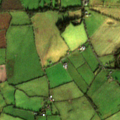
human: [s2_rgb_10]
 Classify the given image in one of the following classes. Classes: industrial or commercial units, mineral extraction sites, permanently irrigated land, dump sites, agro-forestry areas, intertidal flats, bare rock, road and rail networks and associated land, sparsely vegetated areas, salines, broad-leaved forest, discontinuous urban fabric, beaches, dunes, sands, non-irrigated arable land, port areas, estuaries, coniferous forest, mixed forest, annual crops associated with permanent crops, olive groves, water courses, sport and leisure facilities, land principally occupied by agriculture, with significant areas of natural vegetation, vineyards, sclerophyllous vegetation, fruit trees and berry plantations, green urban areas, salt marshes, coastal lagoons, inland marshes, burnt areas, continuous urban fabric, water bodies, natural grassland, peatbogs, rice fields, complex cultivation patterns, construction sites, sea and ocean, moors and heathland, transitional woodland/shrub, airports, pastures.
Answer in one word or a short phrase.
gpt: non-irrigated arable land, pastures